Interaction volume radius: 5 \u00c5
Interaction volume height: 25 \u00c5
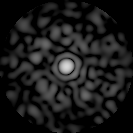
Disorder parameter: 0.8443